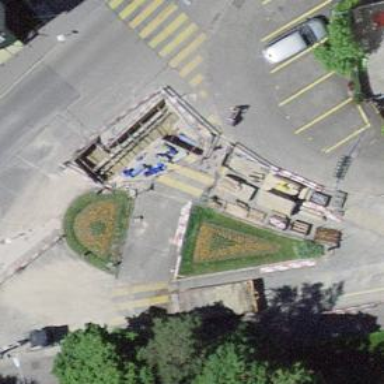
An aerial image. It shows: Uncontrolled zebra crossing.